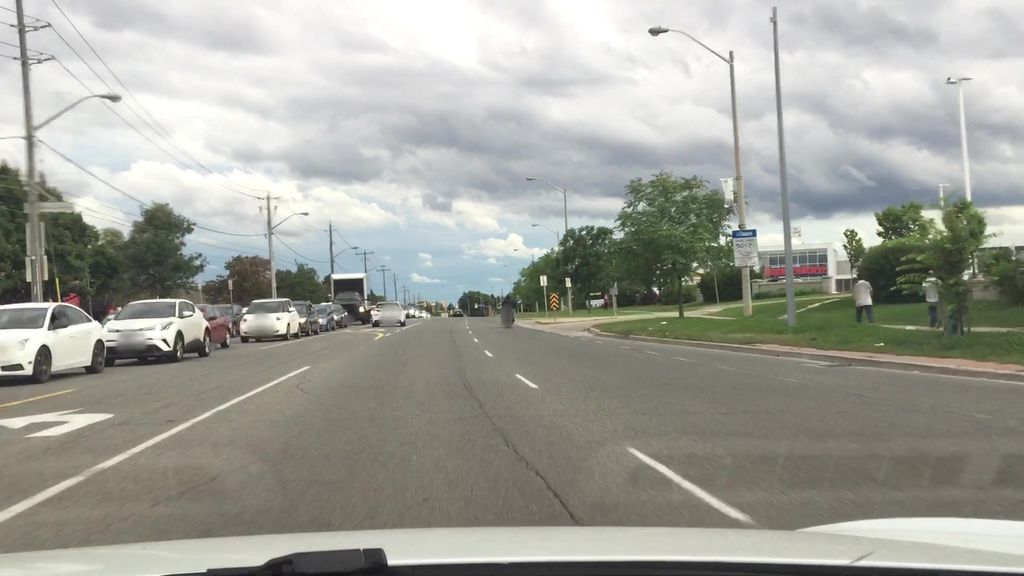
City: toronto